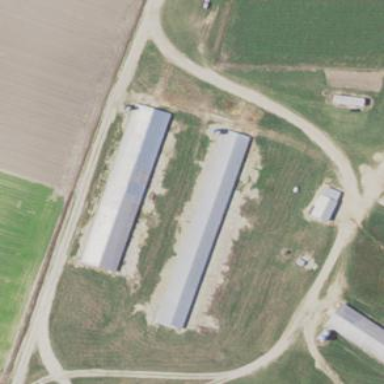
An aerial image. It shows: Farm auxiliary building.